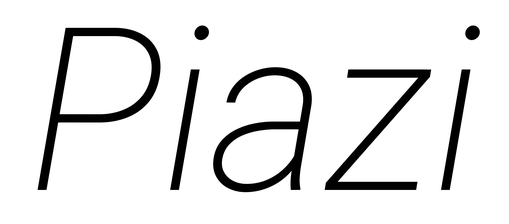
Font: Roboto-Italic_ExtraLight_Italic